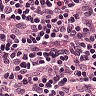
Metastatic tissue present: no